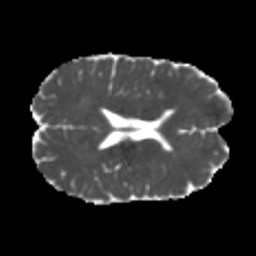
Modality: MD
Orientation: axial
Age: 22
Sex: male
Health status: healthy
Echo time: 0.074 s